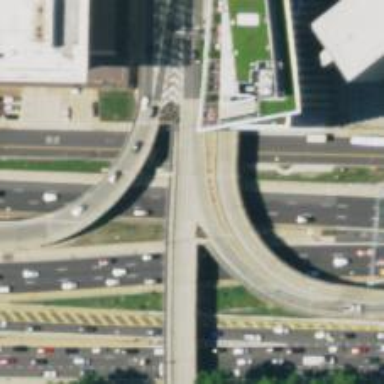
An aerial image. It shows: Bridge on motorway link. It is part of "Other Freeway and Expressway" system.